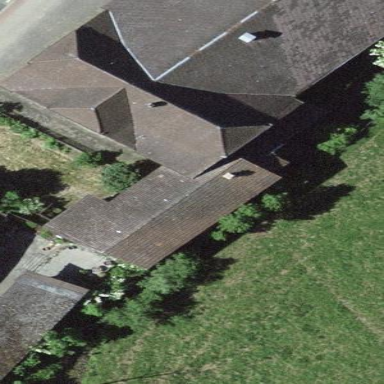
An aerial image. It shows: Barn.